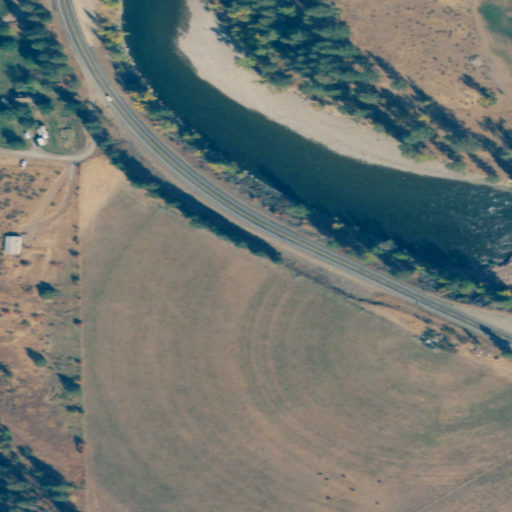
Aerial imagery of valley in Washington named Methow Valley containing cultivated crops, grassland, open water, medium intensity development, shrub, barren land, low intensity development, woody wetlands, open development, high intensity development, and evergreen forest